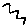
Label: zigzag